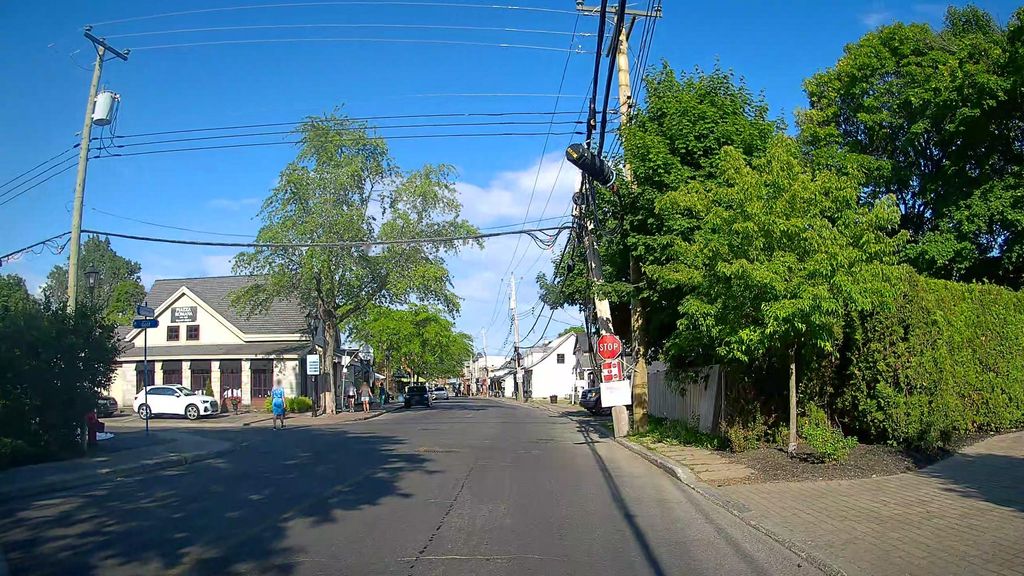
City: montreal